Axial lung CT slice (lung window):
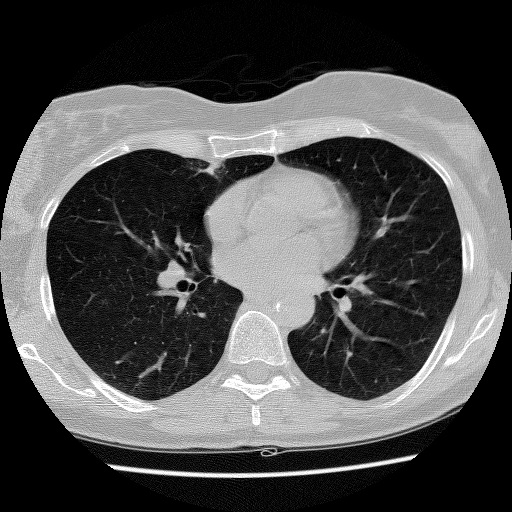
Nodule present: yes
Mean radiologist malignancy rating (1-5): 2